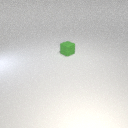
small green rubber cube